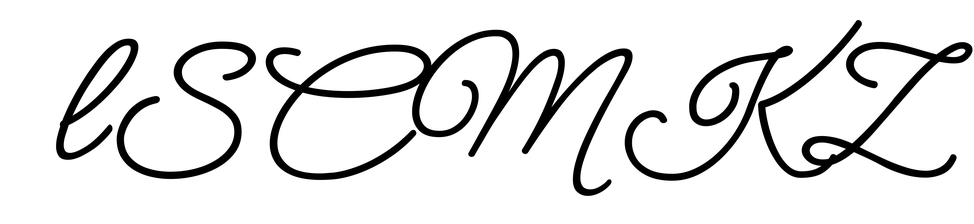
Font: MeowScript-Regular